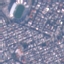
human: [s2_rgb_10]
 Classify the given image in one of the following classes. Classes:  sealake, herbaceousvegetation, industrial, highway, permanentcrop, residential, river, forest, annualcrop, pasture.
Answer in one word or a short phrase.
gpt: Residential